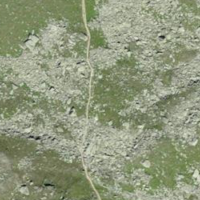
EUNIS habitat code: 31
Species observed at this site:
Lotus corniculatus
Viola calcarata
Sedum alpestre
Geum montanum